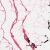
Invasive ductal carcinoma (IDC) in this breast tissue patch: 0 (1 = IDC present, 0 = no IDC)